Aerial crown-view tile of a tropical tree (Barro Colorado Island, Panama), acquired 20240716:
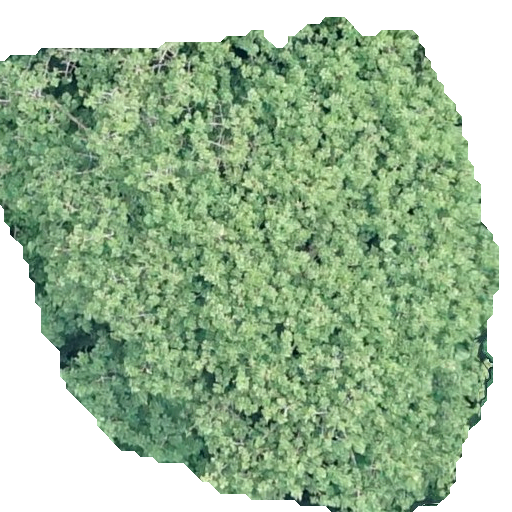
Species: Sterculia apetala
GBIF accepted scientific name: Sterculia apetala
Crown area: 309.376 m²